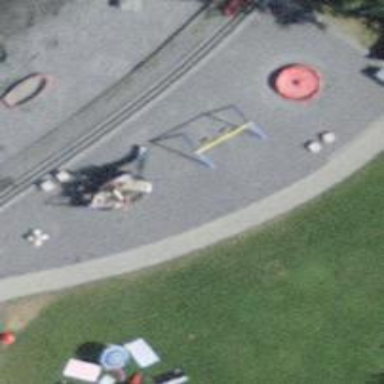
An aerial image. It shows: Playground area for leisure land.